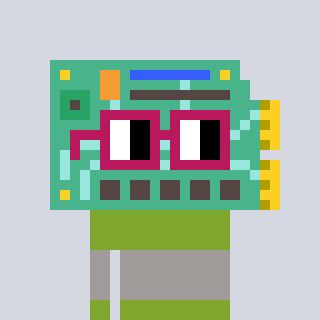
a pixel art character with square dark red glasses, a chipboard-shaped head and a slimegreen-colored body on a cool background